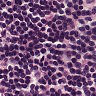
Metastatic tissue present: no